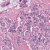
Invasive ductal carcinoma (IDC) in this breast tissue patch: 1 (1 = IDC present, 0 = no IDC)